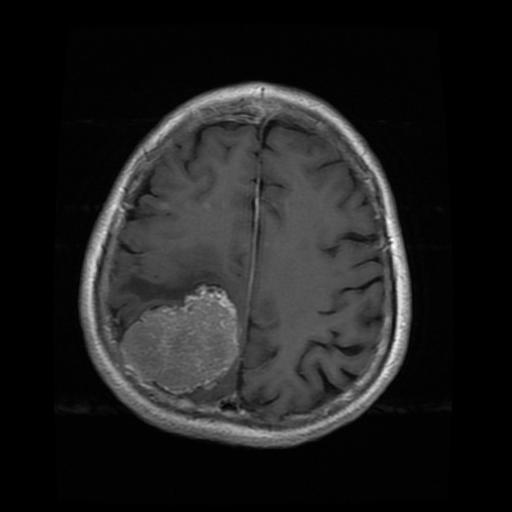
Label: meningioma